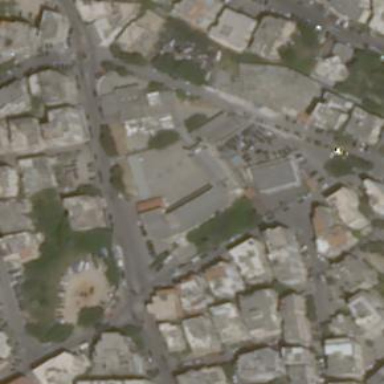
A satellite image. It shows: Building.